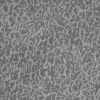
Atmospheric dust classification: not_dusty